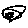
Label: flower